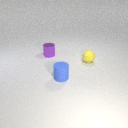
small yellow rubber sphere to the right of small blue rubber cylinder